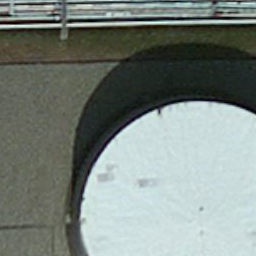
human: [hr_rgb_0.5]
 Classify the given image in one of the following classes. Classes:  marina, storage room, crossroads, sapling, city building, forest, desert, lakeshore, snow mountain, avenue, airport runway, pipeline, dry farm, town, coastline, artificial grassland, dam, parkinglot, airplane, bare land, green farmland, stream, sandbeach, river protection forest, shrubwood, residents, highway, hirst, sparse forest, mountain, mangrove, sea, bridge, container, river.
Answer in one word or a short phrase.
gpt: storage room